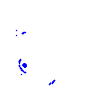
Particle: pion